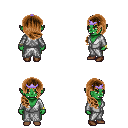
a pixel art fantasy rpg character, female body template, orc, green skin, white robe, teal pants, brown right-swept hairstyle, purple tiara, bracelets, brown shoes, four views (front, back, left, right), 2x2 character sprite sheet, small pixel art, hard edges, no anti-aliasing